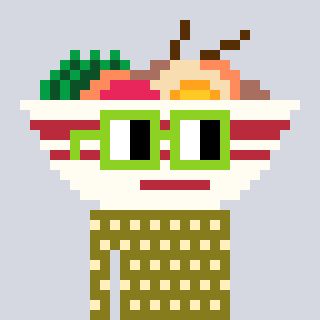
a pixel art character with square light green glasses, a noodles-shaped head and a gunk-colored body on a cool background